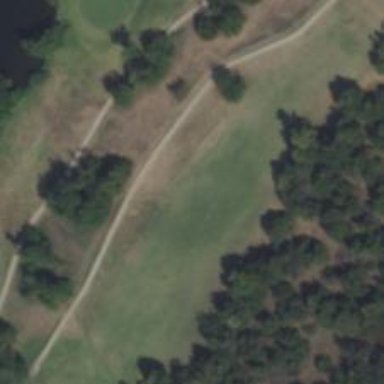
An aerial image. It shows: Golf hole.